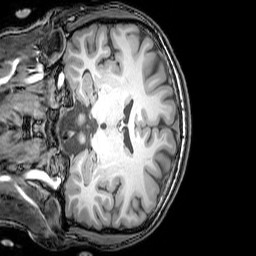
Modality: T1w
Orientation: coronal
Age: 23
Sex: male
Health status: healthy
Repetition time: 0.081 s
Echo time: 0.037 s